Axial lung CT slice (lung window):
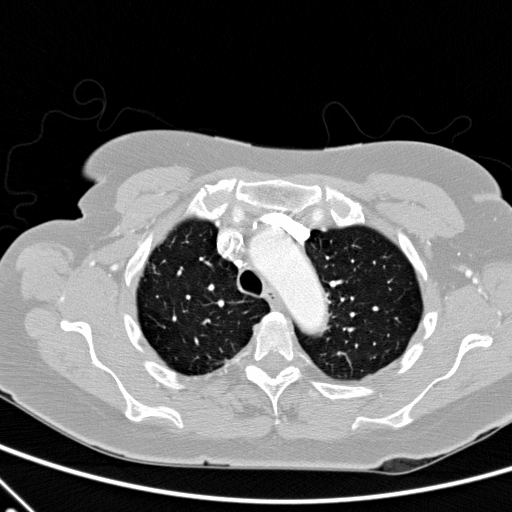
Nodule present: no